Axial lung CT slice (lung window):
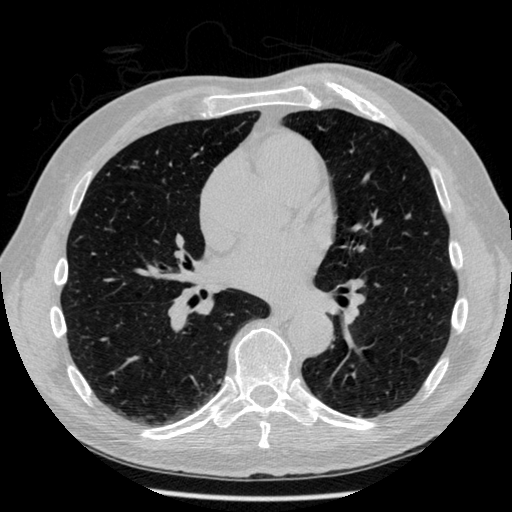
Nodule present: no